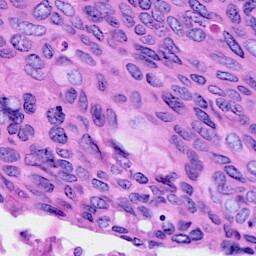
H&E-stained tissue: Cervix